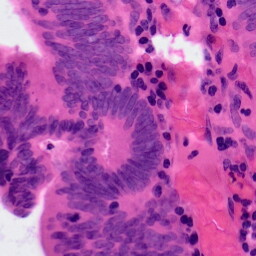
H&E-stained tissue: Colon